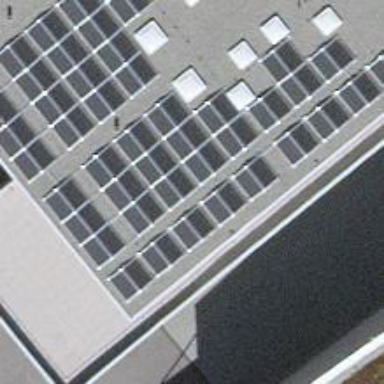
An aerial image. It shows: Solar photovoltaic panel generator.